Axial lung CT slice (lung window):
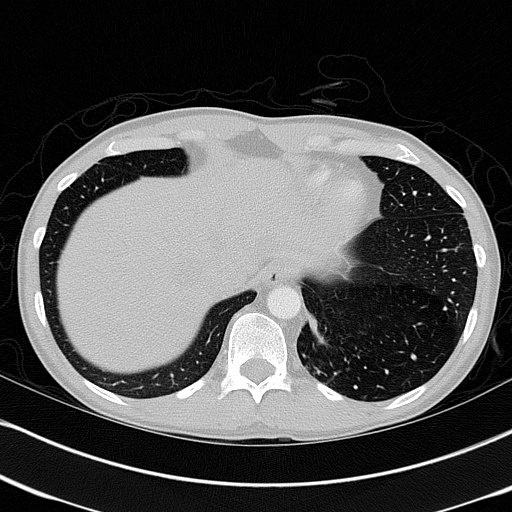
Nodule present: no